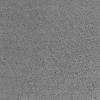
Atmospheric dust classification: not_dusty